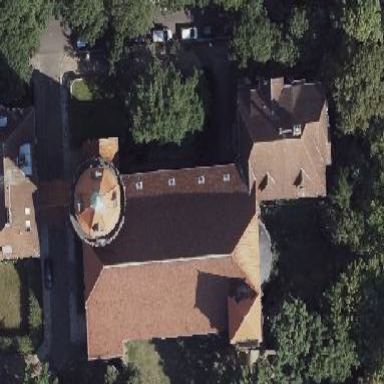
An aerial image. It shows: Building with gabled roof made of red roof tiles.